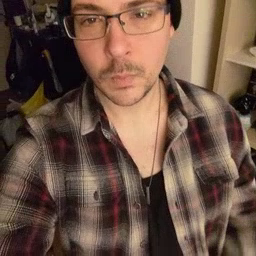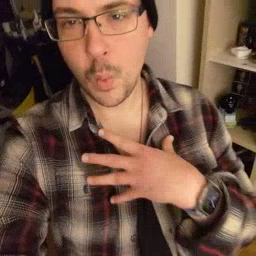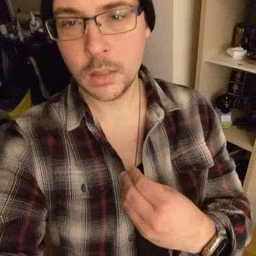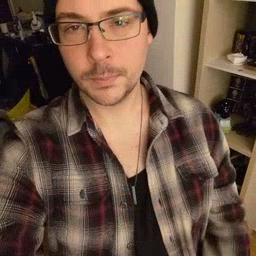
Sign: white